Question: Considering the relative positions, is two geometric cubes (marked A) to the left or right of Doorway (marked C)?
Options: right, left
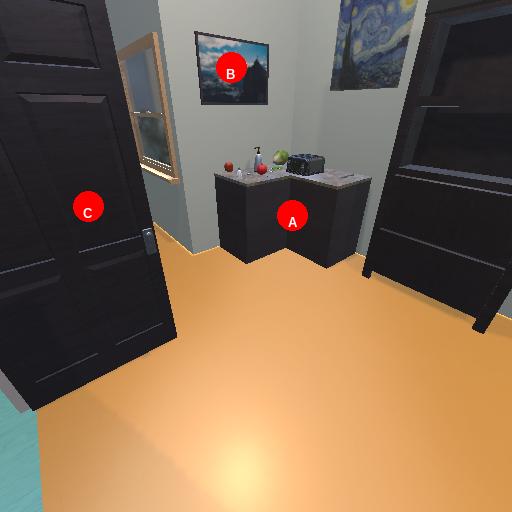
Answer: right